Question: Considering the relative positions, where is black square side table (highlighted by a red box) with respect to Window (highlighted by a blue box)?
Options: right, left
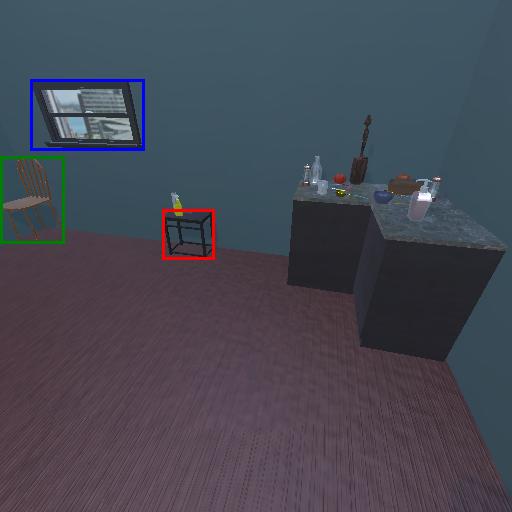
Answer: right